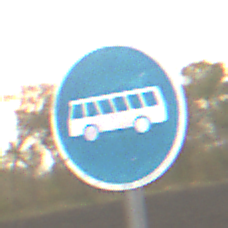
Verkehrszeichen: Busssonderstreifen
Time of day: MorningAfternoon
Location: Outdoor (Nature)
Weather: Overcast
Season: NotSpecified
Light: Natural